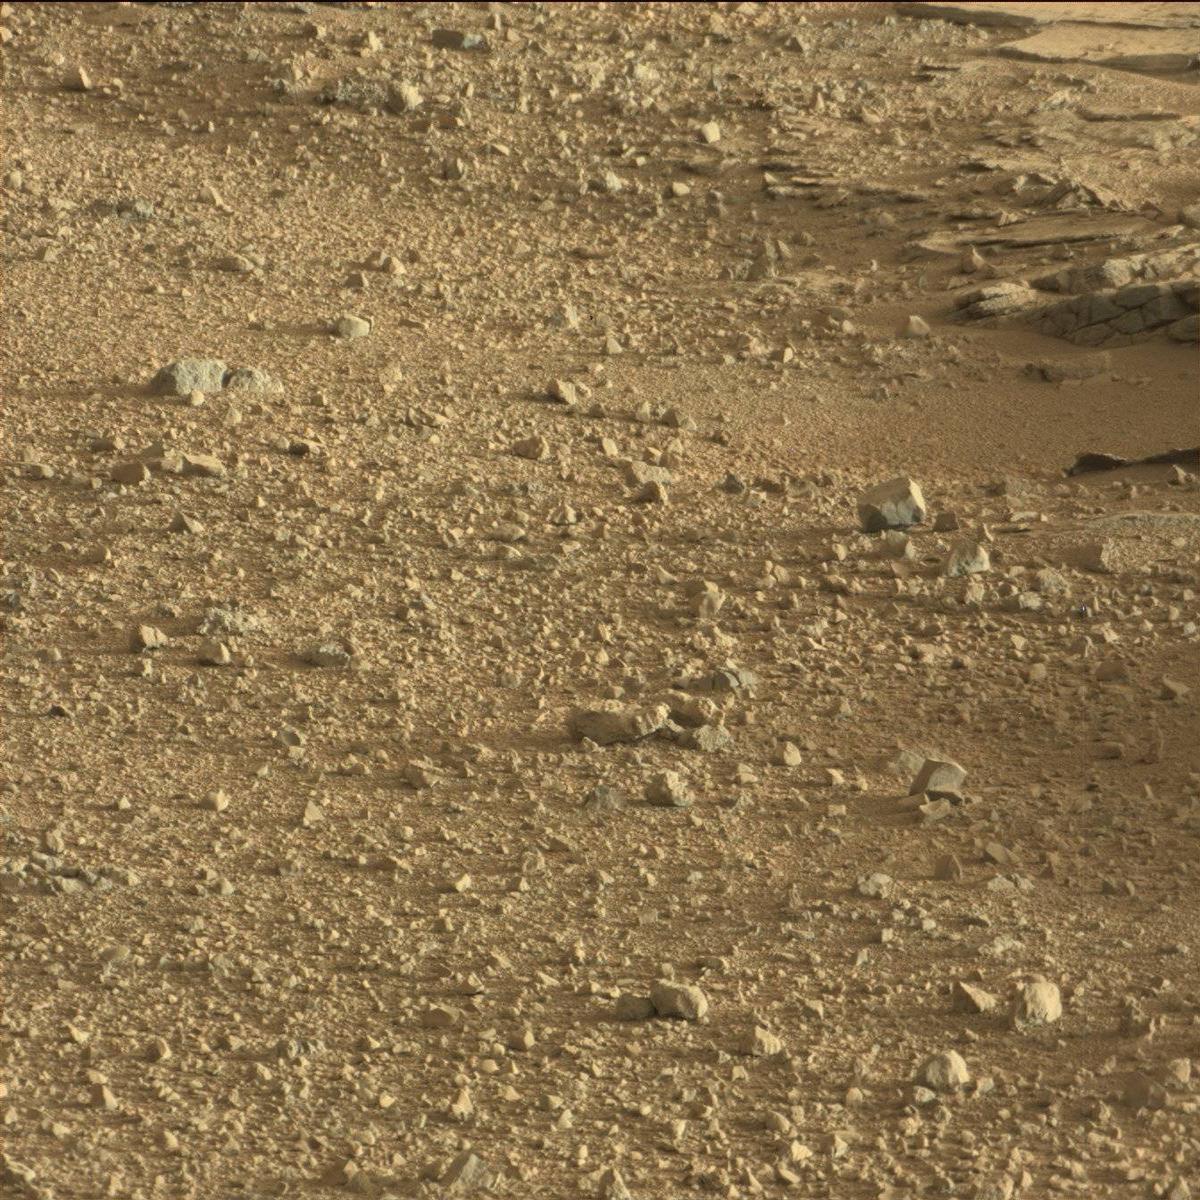
Terrain classes present: Bedrock, Rock, Sand / Soil